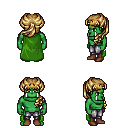
a pixel art fantasy rpg character, male body template, orc, green skin, green cape, metal pants, blonde princess hairstyle, gold tiara, brown shoes, four views (front, back, left, right), 2x2 character sprite sheet, small pixel art, hard edges, no anti-aliasing